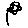
Label: flower